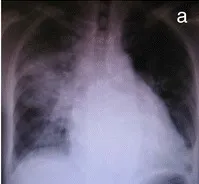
Chest radiograph.
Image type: radiology (x_ray)